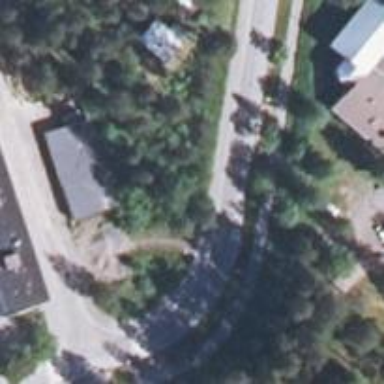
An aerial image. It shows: Service road.